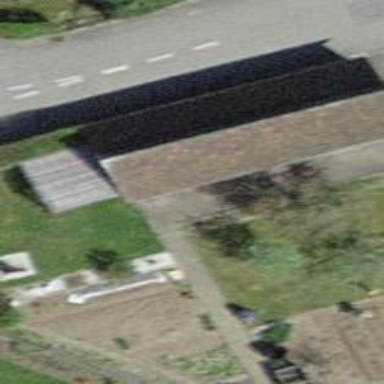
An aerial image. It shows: Gabled building with roof made of roof tiles.